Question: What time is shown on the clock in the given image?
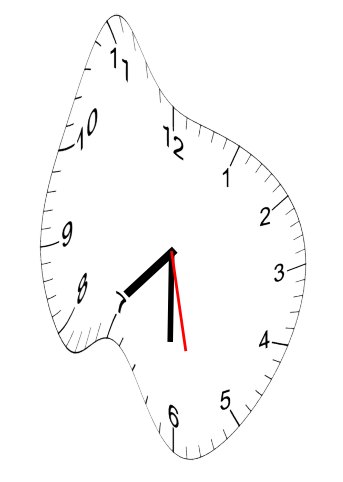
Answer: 07:30:28